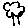
Label: tree